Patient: sex M, age 61
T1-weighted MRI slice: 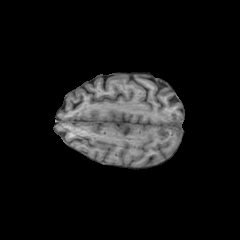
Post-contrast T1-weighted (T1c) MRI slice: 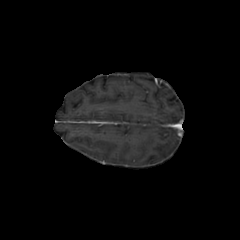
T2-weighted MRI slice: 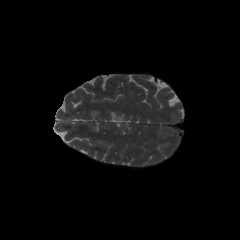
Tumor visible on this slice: no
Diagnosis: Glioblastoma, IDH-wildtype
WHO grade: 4